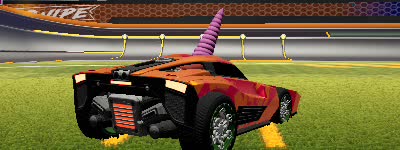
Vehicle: breakout